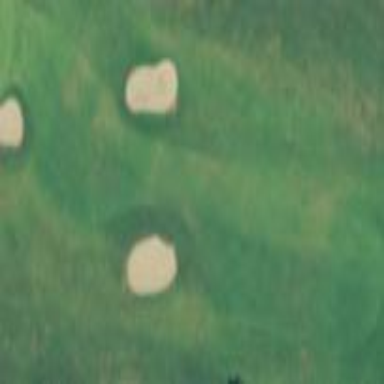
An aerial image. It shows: Golf fairway in the image.